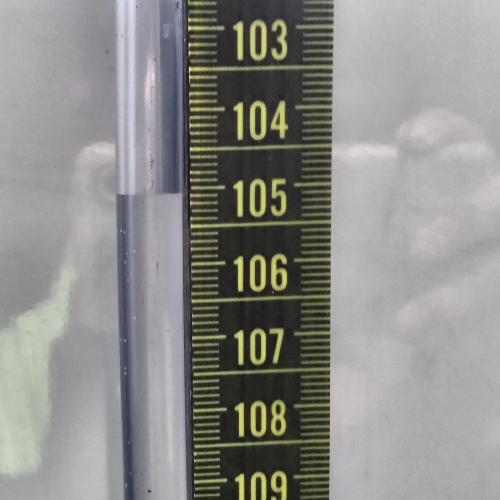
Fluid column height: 105.1 cm